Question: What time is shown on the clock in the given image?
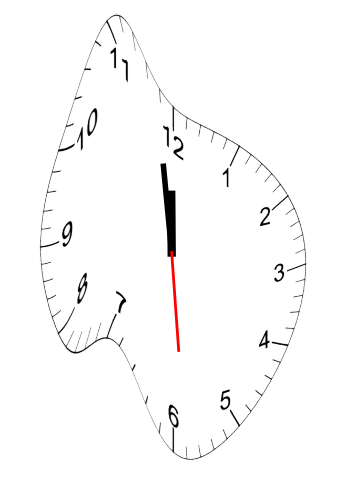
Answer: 11:58:29